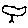
Label: bird